Field crop: maize
Growth stage: 2
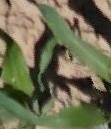
Species: maize